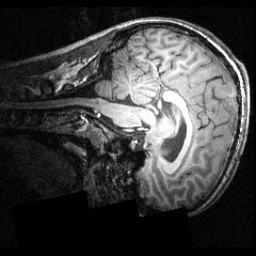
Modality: T1w
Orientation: sagittal
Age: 19
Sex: male
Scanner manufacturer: siemens
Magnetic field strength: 3.951 T
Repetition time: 1.5 s
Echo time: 0.00335 s